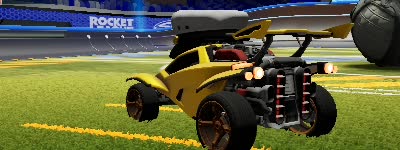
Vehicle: octane